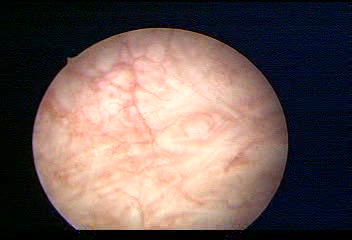
Modality: WLC
Class: Normal mucosa
Bladder cancer association: No